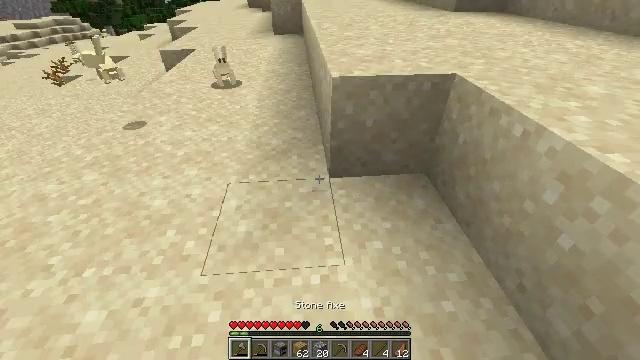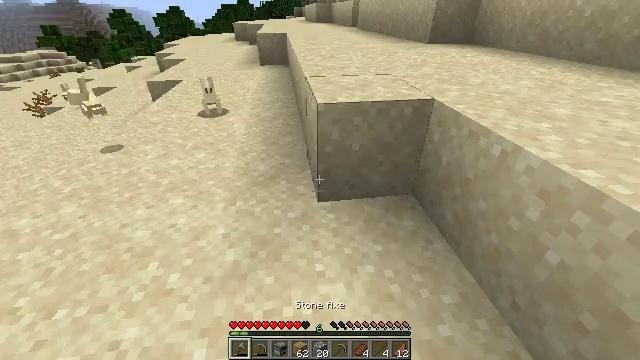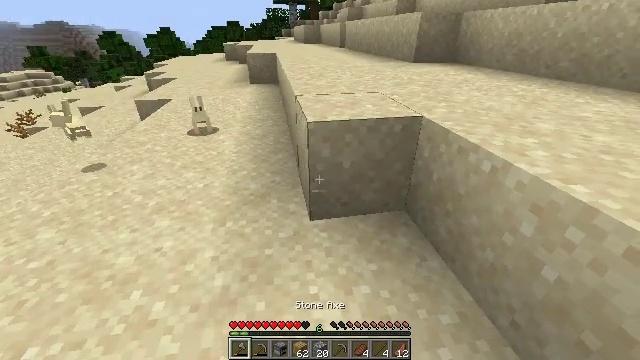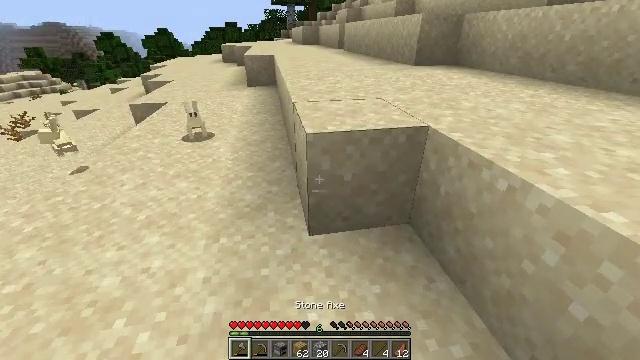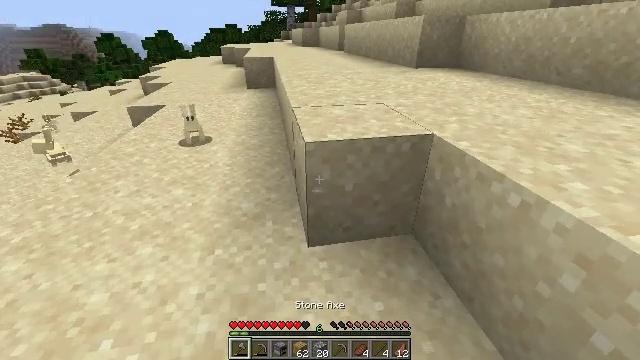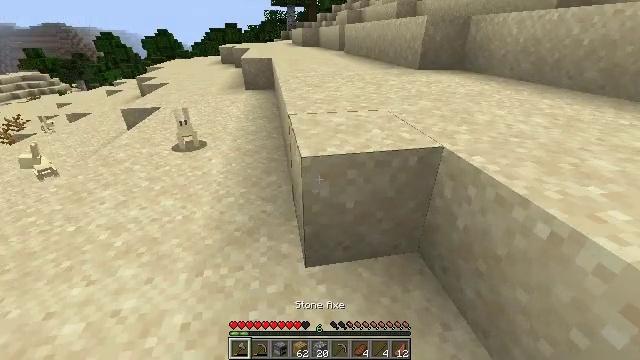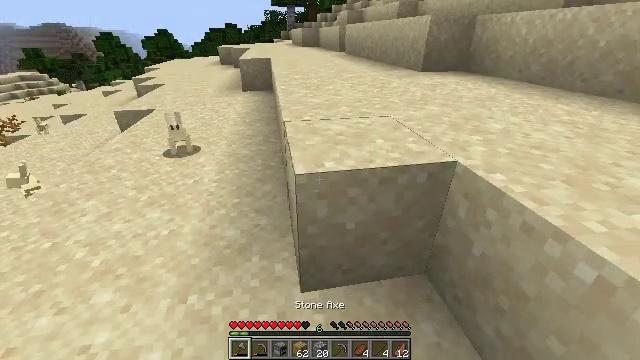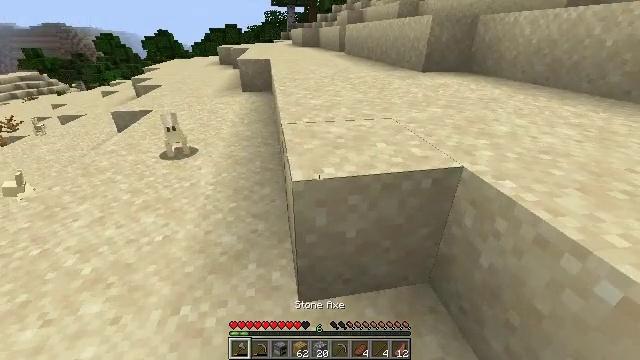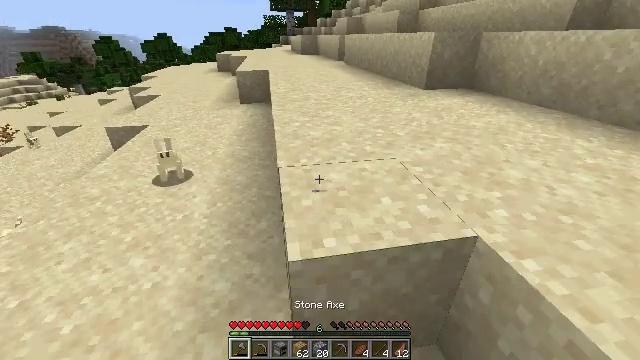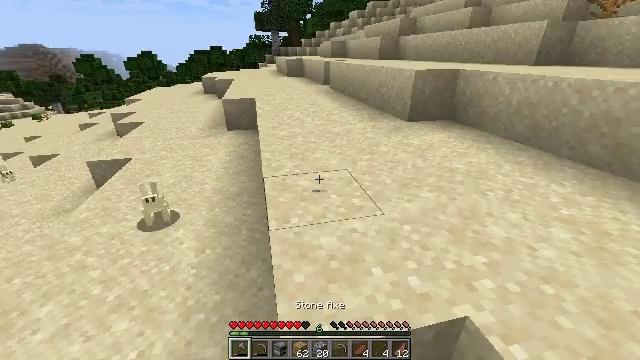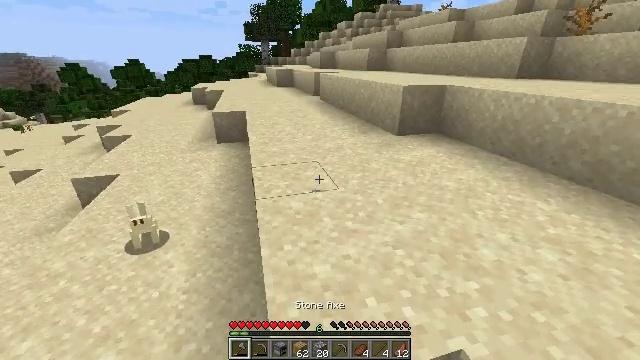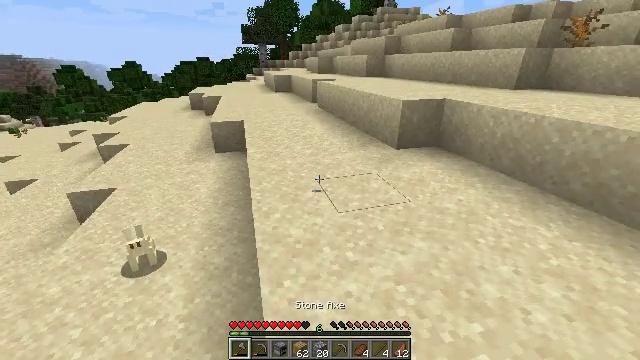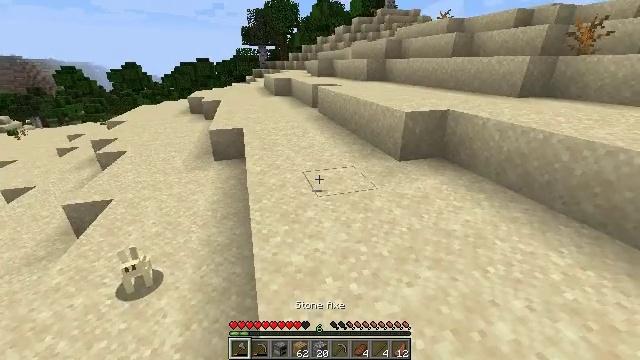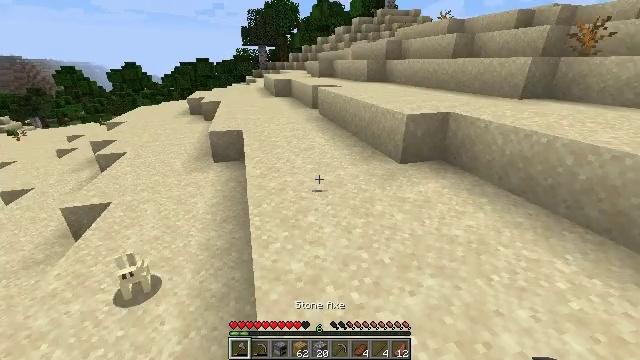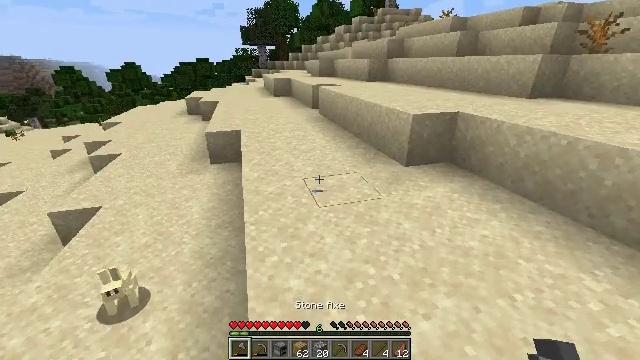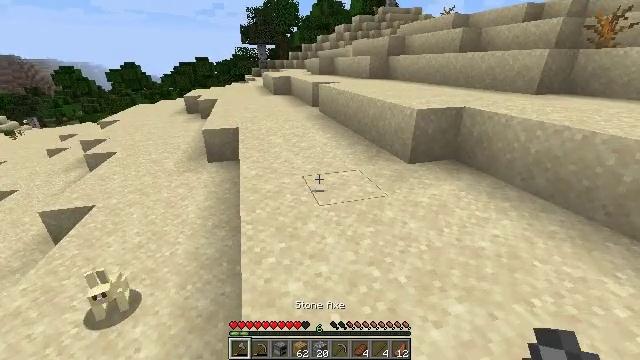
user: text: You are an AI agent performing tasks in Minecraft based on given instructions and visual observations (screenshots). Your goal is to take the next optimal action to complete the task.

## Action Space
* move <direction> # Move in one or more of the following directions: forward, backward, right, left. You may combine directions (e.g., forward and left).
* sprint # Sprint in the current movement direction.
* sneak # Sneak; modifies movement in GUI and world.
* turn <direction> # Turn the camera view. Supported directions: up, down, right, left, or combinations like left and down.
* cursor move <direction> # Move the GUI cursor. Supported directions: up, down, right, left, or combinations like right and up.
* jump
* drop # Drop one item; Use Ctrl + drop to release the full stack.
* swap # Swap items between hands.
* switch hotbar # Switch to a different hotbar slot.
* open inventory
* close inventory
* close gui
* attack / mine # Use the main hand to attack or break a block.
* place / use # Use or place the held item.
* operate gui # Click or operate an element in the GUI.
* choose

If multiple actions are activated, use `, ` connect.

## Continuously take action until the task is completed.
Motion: motion action
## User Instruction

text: Left click to mine the dead bush.
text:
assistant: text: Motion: turn right and up
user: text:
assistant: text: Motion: move forward, turn right and up
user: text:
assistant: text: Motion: move forward
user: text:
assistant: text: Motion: move forward
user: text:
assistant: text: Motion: move forward
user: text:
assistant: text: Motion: move forward
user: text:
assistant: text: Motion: move forward
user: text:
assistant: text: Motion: move forward, jump
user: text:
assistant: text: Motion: move forward, turn right and up, jump
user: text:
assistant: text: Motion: move forward, turn right and up, jump
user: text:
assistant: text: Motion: move forward, jump
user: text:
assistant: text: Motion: move forward
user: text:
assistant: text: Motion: move forward
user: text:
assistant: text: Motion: move forward
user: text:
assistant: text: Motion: move forward
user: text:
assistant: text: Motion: move forward
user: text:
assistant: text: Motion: move forward
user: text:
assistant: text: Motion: move forward, switch to hotbar 2
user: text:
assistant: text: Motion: move forward, switch to hotbar 2
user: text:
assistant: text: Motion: move forward, switch to hotbar 2
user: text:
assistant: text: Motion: move forward, turn right and up, switch to hotbar 2
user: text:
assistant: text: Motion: move forward, turn right and up
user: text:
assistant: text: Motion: move forward, turn right and up
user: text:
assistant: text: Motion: move forward, turn left and up
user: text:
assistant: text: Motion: move forward, turn left
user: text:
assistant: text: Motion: move forward, turn left
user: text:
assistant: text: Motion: move forward, turn left and down
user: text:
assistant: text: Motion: move forward, turn left
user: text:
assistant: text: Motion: move forward and move right
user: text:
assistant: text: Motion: move forward and move right